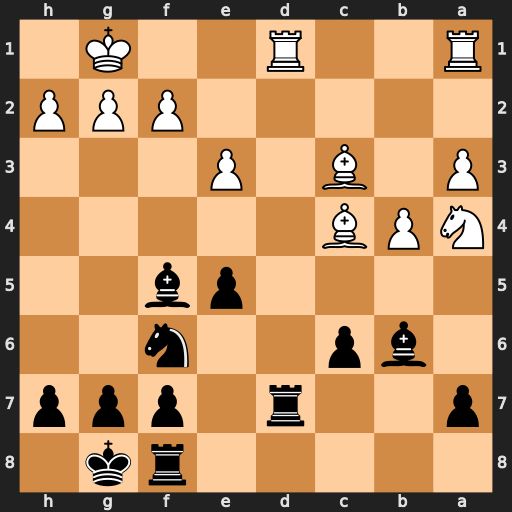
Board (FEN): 5rk1/p2r1ppp/1bp2n2/4pb2/NPB5/P1B1P3/5PPP/R2R2K1
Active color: b
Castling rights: -
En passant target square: -
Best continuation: Rxd1+ Rxd1 Bc2 Nb2 Bxd1